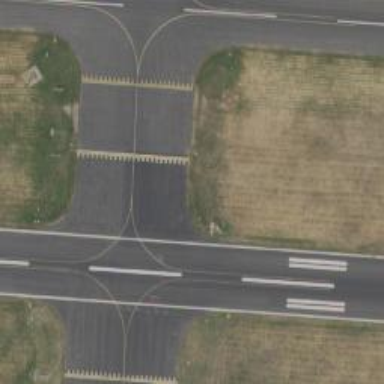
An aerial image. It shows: Image of taxiway at airport.